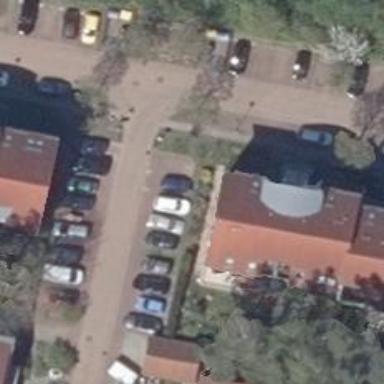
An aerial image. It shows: Image showing building with apartments.